Question: Anyone know how to change the bracket and operator colors for VS11 Developer Preview? It must be a new entry under Options>Environment>Fonts and Colors but I'm having trouble finding it. Below is a screenshot from a script block in a .htm file to illustrate symbols affected:

Note that the color is not applied to .cs files.
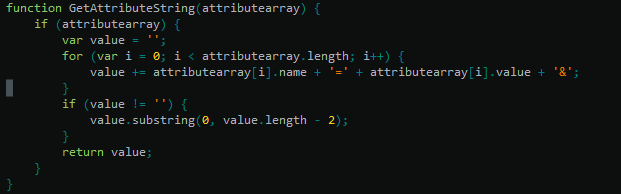
Answer: For the JS operators, change the display item.
Items affected: ': + - / * = ,'
The display item changes the brackets (among others).
Items affected: '; { } ( ) [ ]'